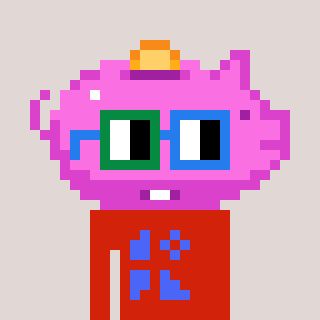
a pixel art character with square green and blue glasses, a piggybank-shaped head and a red-colored body on a warm background